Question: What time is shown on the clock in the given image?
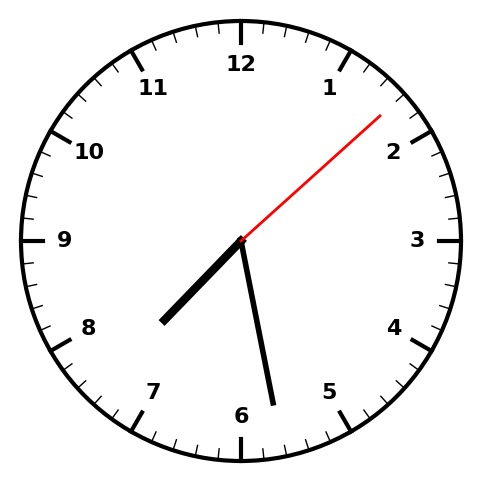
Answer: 07:28:08